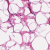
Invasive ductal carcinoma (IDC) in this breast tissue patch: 0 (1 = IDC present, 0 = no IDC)